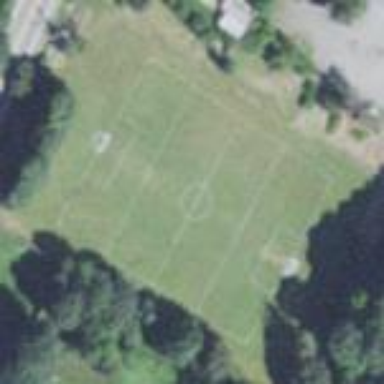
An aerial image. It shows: Pitch for leisure activities.